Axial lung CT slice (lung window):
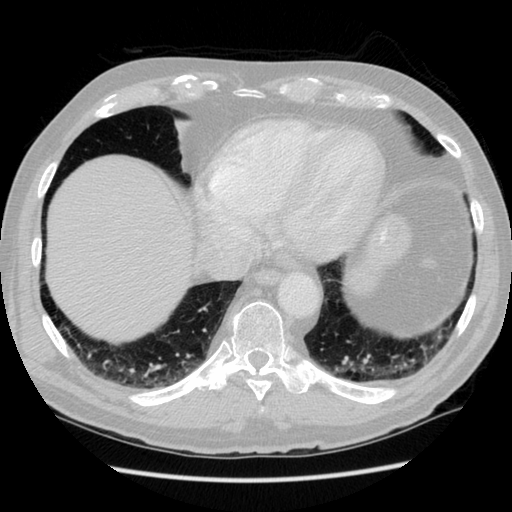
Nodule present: no